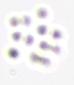
Label: Phaeocystis